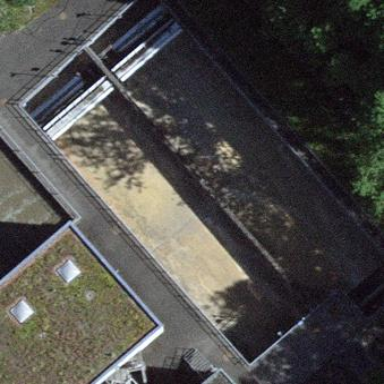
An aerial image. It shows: Reservoir filled with wastewater.